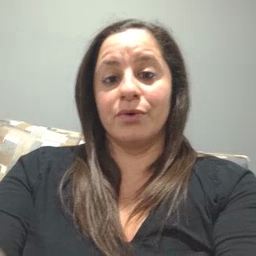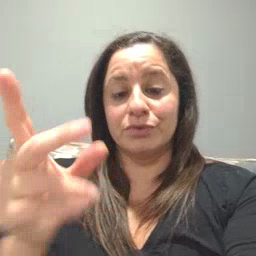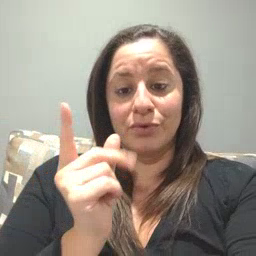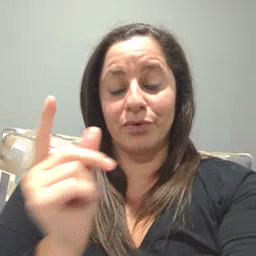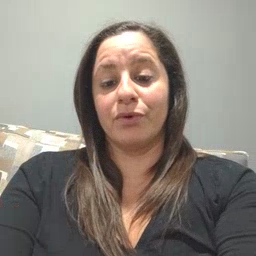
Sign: dog